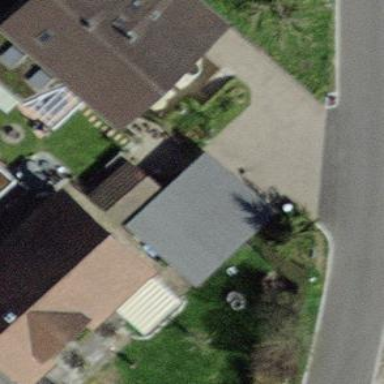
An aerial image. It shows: Garage building.